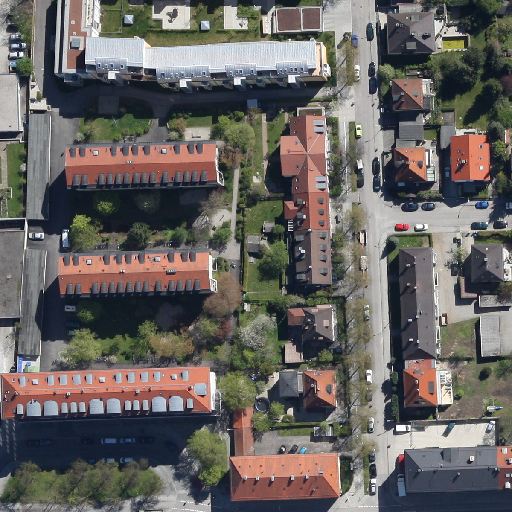
Referring expression: paved road